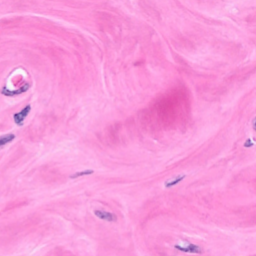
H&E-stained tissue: Breast